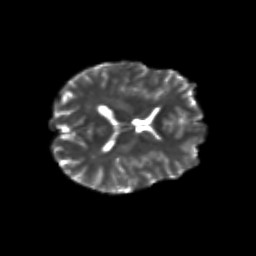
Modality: T2w
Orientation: axial
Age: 23
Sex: male
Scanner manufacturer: siemens
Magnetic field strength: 3 T
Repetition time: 3.5 s
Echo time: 0.113 s